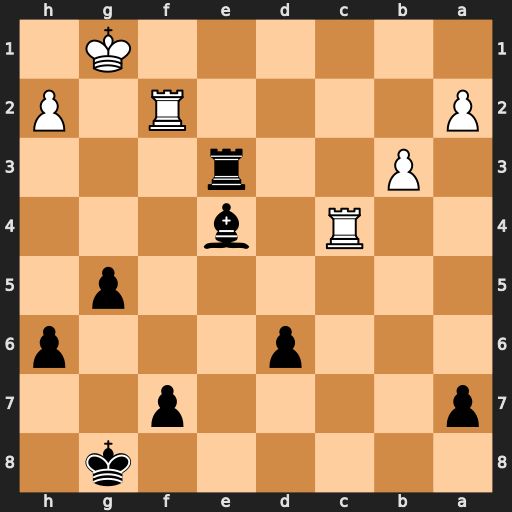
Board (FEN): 6k1/p4p2/3p3p/6p1/2R1b3/1P2r3/P4R1P/6K1
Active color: b
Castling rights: -
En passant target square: -
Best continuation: Re1+ Rf1 Rxf1+ Kxf1 Bd3+ Kf2 Bxc4